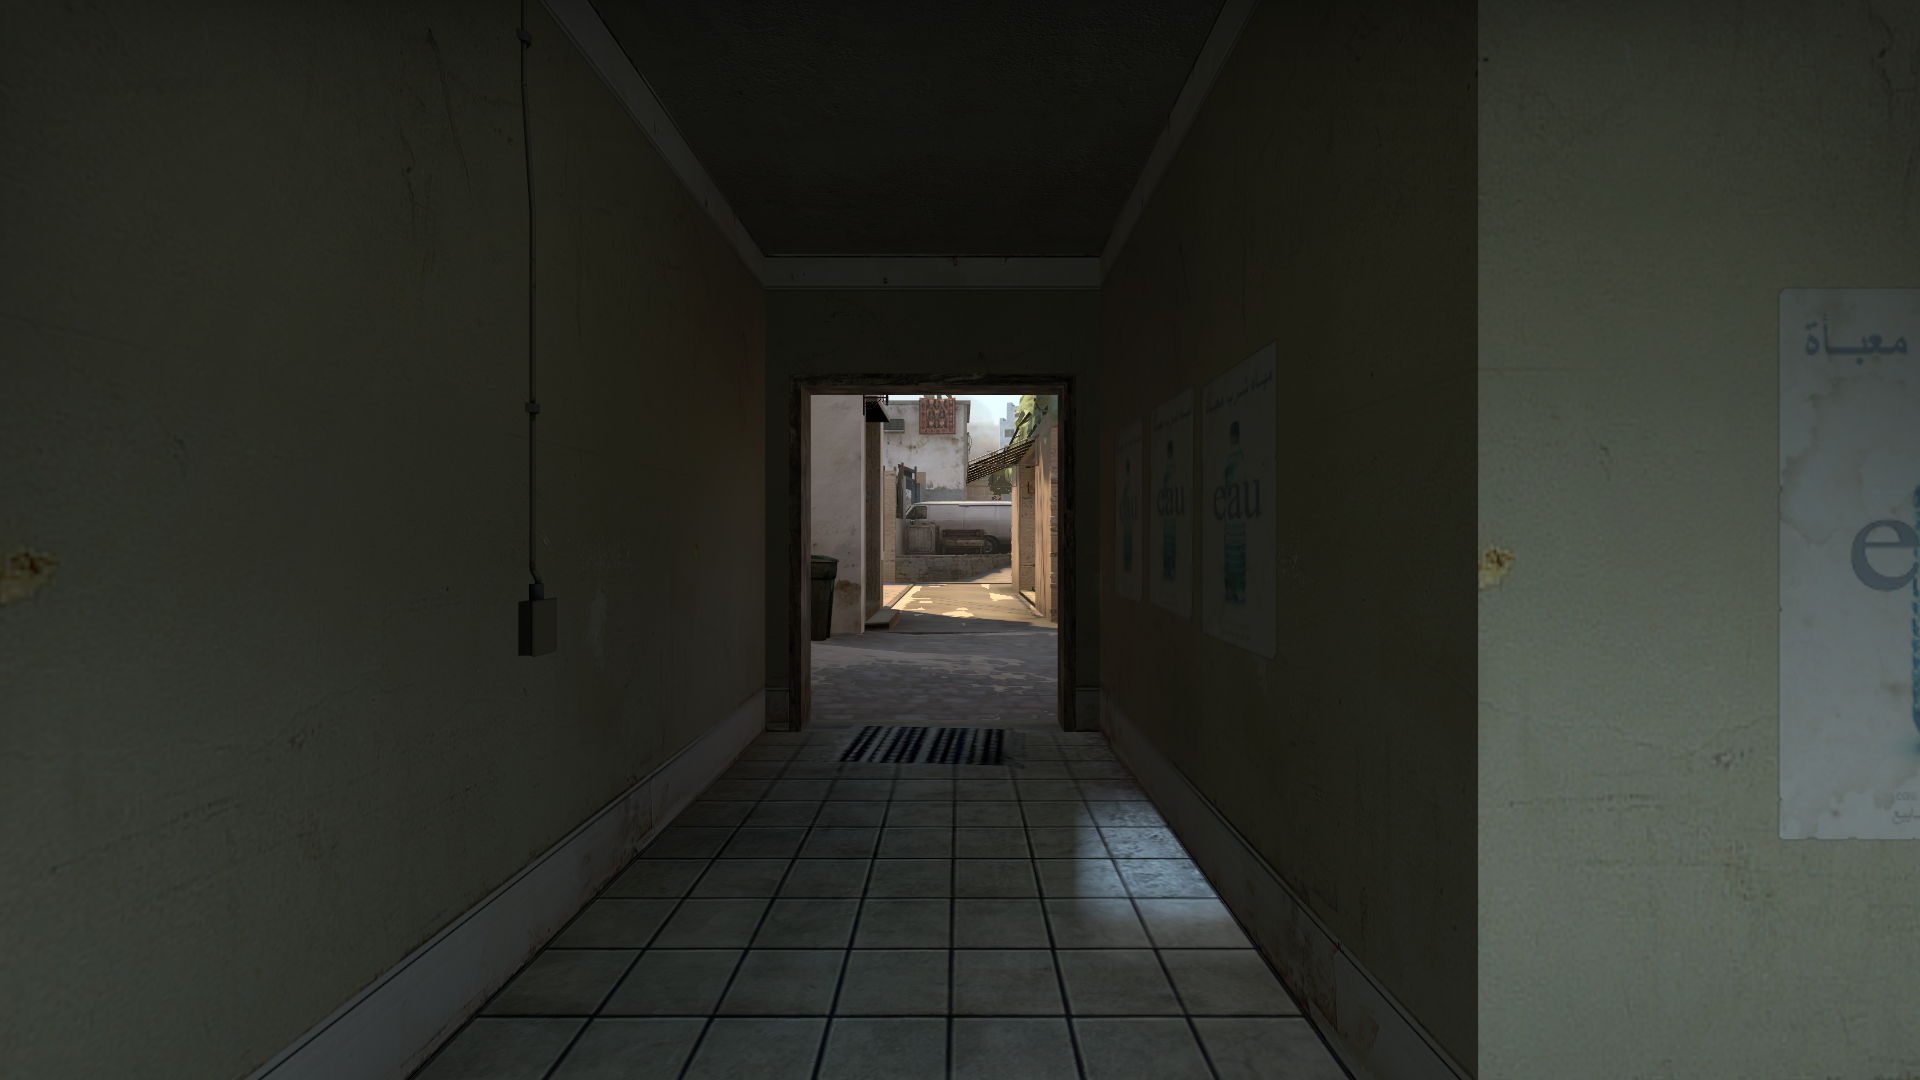
Map: de_mirage